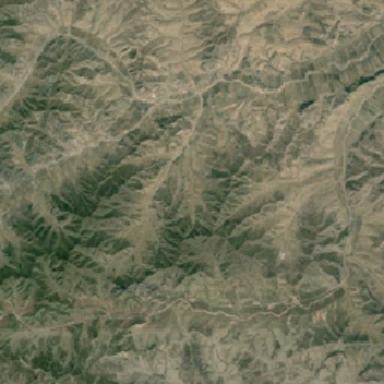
There are many bare lands on the mountain .